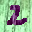
Label: 2